Interaction volume radius: 10 \u00c5
Interaction volume height: 10 \u00c5
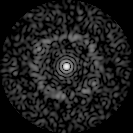
Disorder parameter: 0.8391